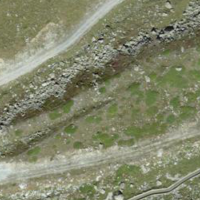
EUNIS habitat code: 26
Species observed at this site:
Vaccinium myrtillus